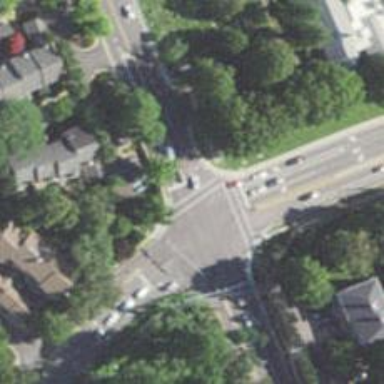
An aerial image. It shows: Marked crossing on footway.